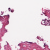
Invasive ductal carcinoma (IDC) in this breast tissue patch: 0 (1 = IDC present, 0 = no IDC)